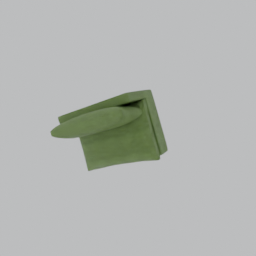
Label: furniture